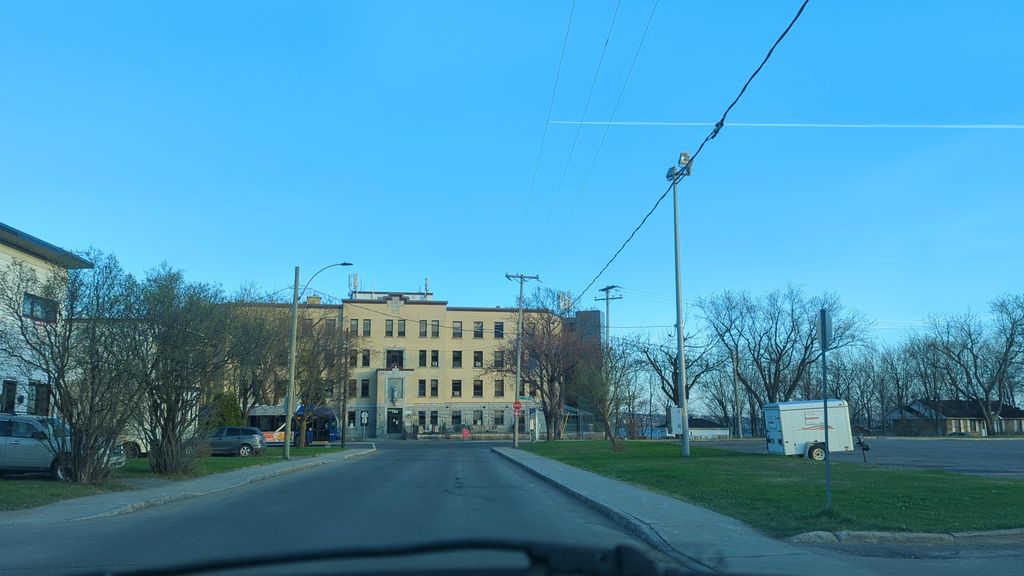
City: quebec_city